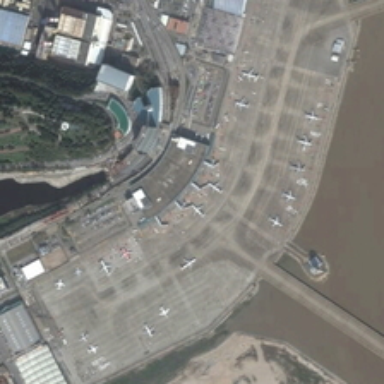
There is a lake next to the airport .